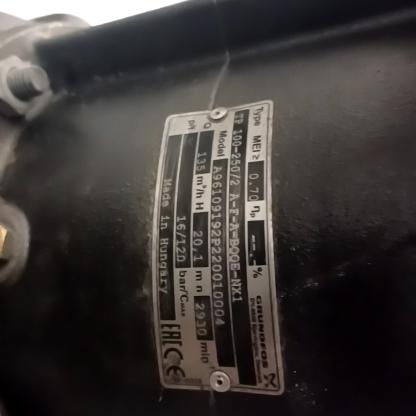
Klasa: tabliczka-znamionowa